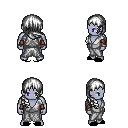
a pixel art fantasy rpg character, male body template, dark elf, purple skin, white robe, red pants, white right-swept hairstyle, cloth bracers, black slippers, four views (front, back, left, right), 2x2 character sprite sheet, small pixel art, hard edges, no anti-aliasing